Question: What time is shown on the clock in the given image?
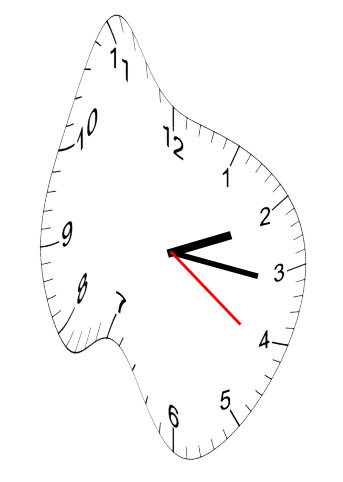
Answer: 02:16:21